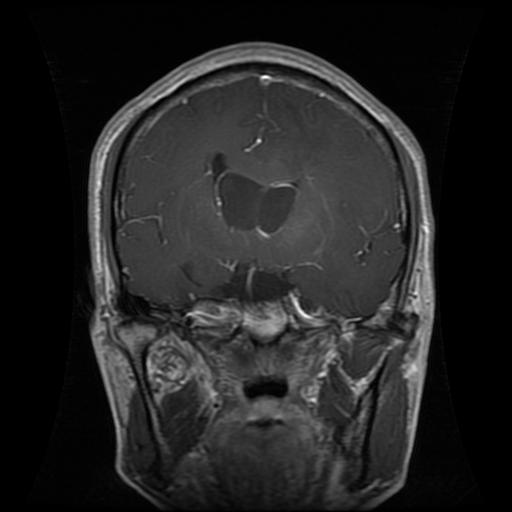
Label: glioma